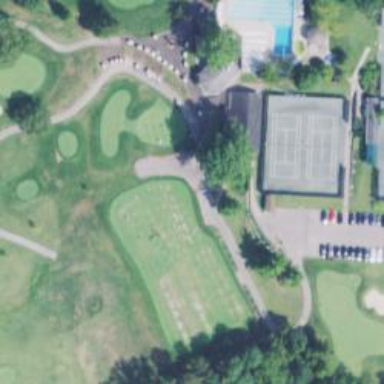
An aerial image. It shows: Pathway for golfing.